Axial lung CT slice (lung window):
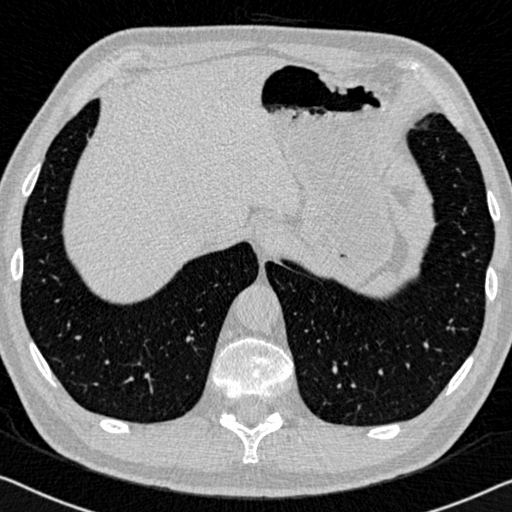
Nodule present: no